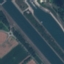
Land use / land cover class: River